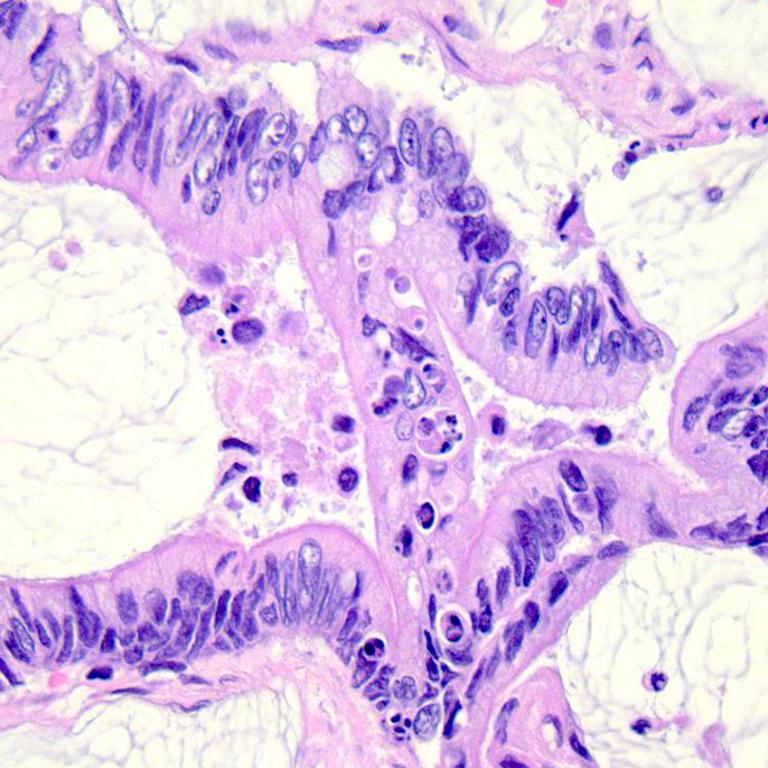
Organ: colon
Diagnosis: adenocarcinomas